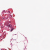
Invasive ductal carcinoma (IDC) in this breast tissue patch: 0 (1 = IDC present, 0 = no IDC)